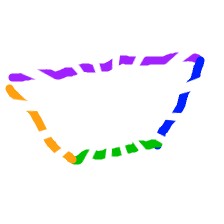
Shape: trapezoid